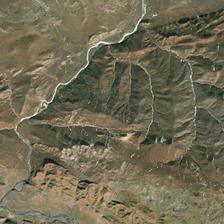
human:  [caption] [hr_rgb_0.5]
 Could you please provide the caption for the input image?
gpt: a river is between many pieces of khaki mountains .

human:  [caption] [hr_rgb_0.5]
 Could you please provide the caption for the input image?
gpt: a river is between many pieces of khaki mountains .

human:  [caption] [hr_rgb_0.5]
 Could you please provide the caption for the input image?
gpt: a river is between many pieces of khaki mountains .

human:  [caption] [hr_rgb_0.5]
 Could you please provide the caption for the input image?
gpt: a river is between many pieces of khaki mountains .

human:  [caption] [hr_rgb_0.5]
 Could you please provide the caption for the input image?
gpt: a river is between many pieces of khaki mountains .